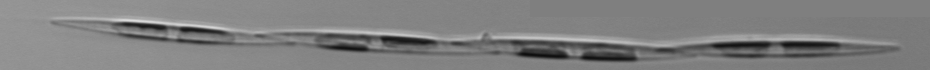
Label: Pseudo-nitzschia